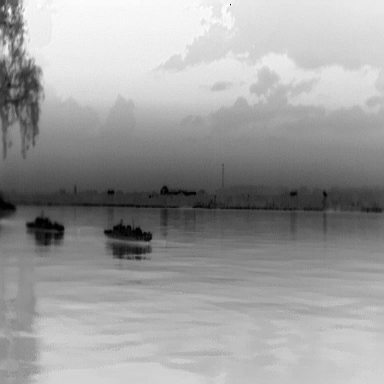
There are two warships in the infrared image.